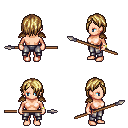
a pixel art fantasy rpg character, female body template, human, light skin, leather shoulder armor, metal pants, blonde bangs hairstyle, bracelets, spear, four views (front, back, left, right), 2x2 character sprite sheet, small pixel art, hard edges, no anti-aliasing